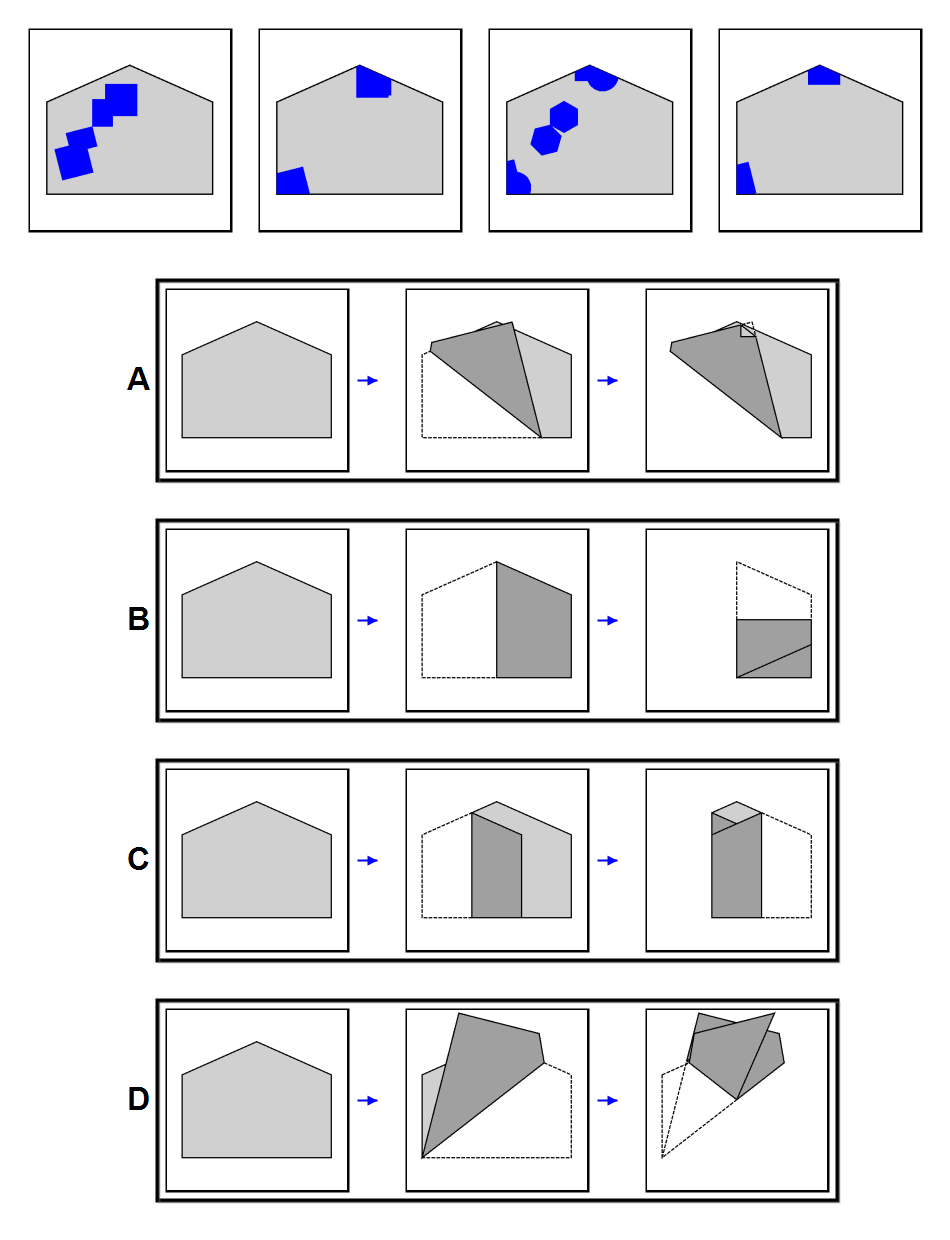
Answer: A